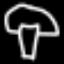
Label: mushroom